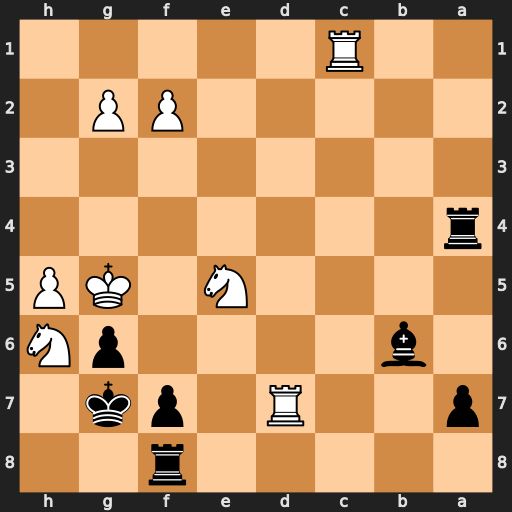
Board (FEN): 5r2/p2R1pk1/1b4pN/4N1KP/r7/8/5PP1/2R5
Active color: b
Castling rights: -
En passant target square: -
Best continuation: Bd8+ Rxd8 f6#